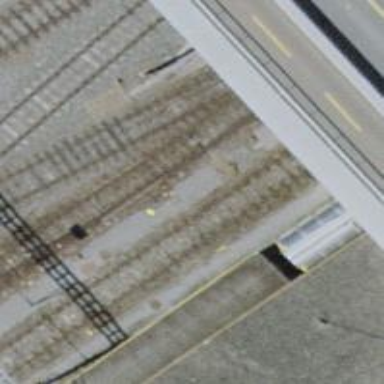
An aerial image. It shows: Railway switch.